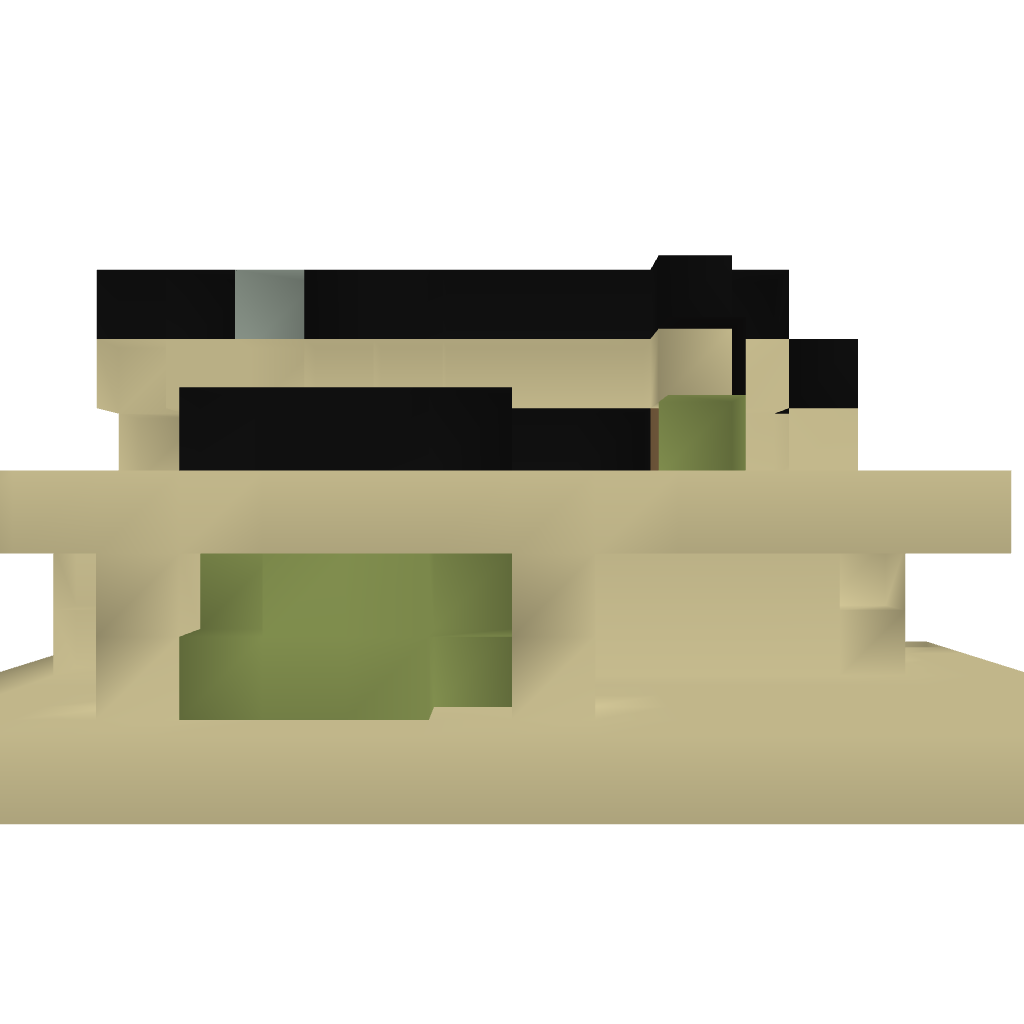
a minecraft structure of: Double 2*2 Jeb's door